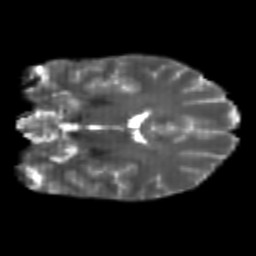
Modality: T2w
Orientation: coronal
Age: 25
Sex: male
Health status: healthy
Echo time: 0.074 s